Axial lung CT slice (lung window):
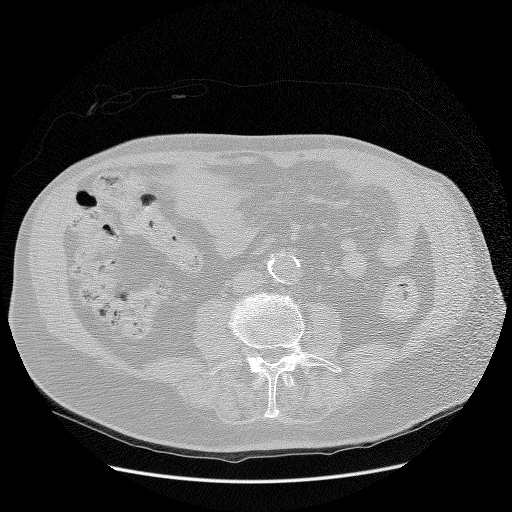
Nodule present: no